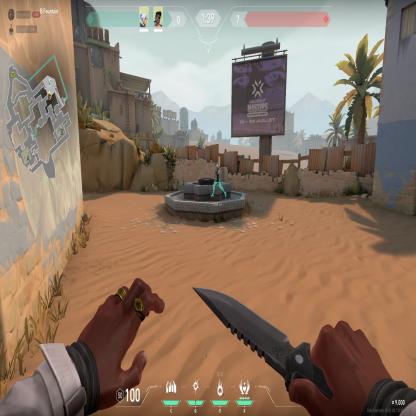
Label: teammate